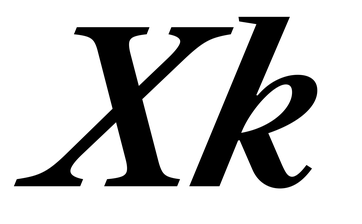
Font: LibreCaslonText-Italic_Bold_Italic